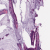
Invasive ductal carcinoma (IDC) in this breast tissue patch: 1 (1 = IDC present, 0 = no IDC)